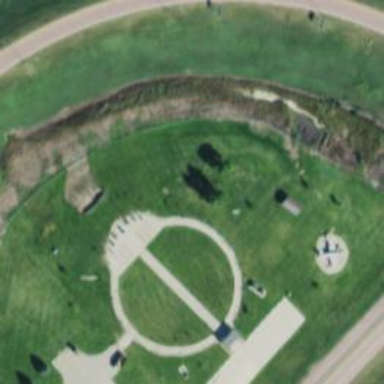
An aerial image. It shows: Historical site featuring war memorial.